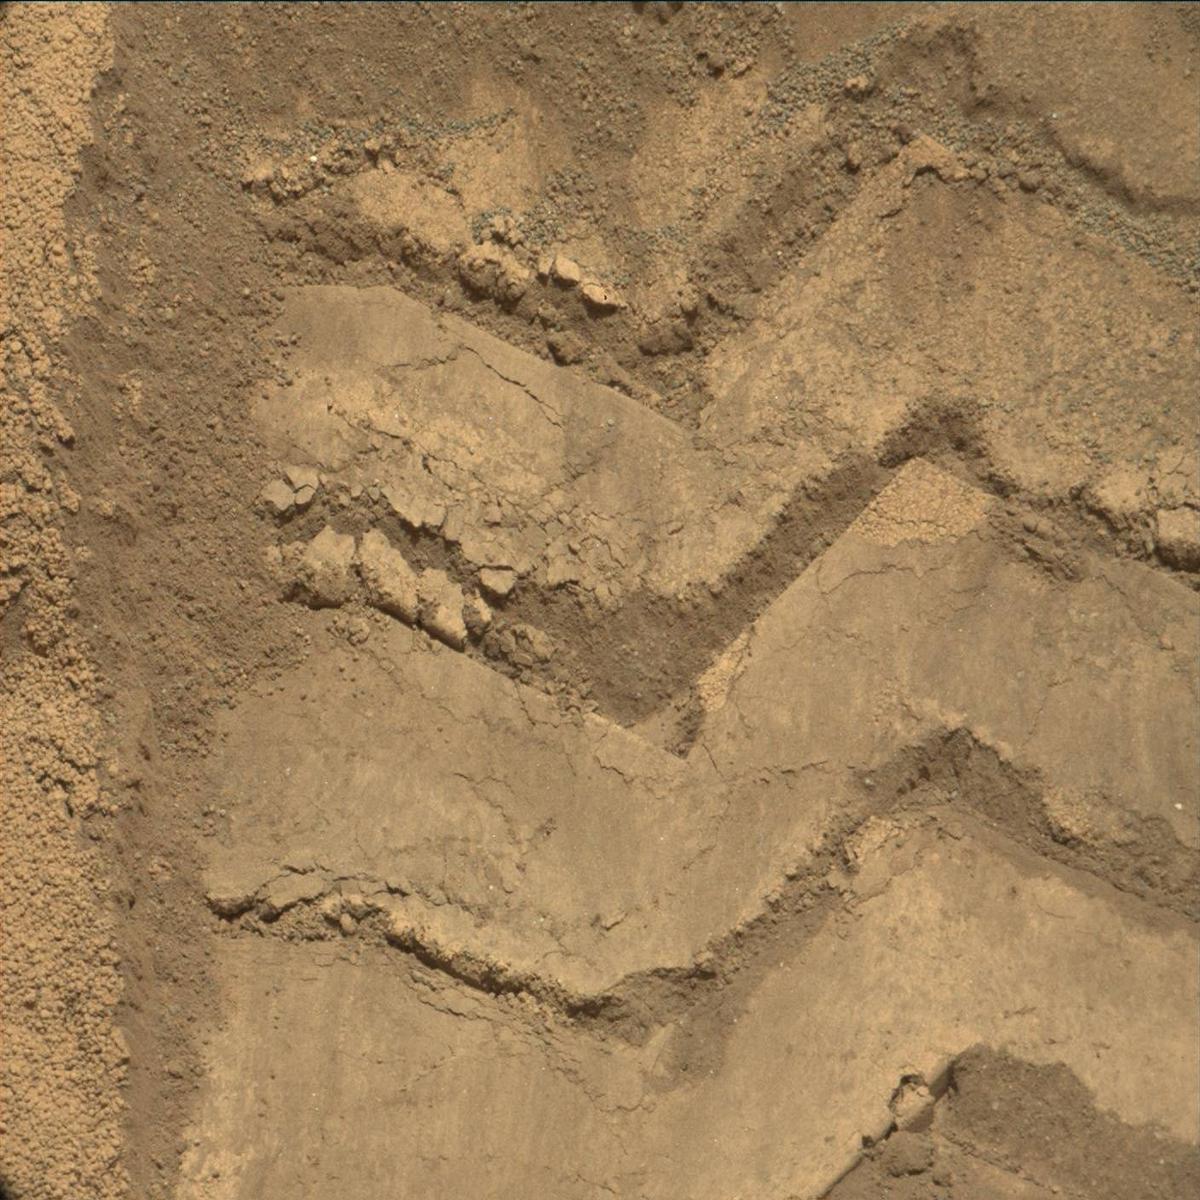
Terrain classes present: Sand / Soil